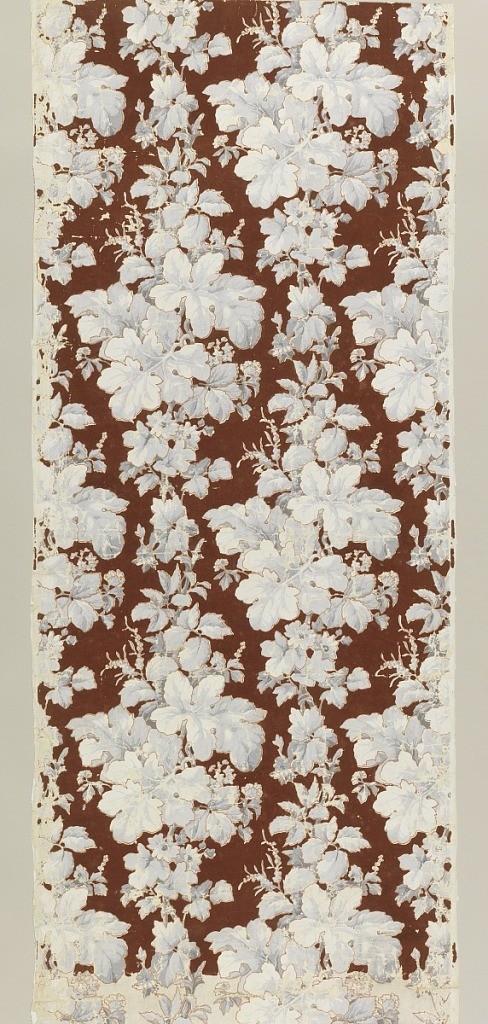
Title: Sidewall
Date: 1830–1860
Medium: Block-printed and flocked on paper
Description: Diamond-shape clusters of foliage and flowers are connected in vertical rows so that the widest part in one row alternates with the narrowest part of the next row. Shades of gray on maroon flock ground. Length includes two full repeats of pattern.